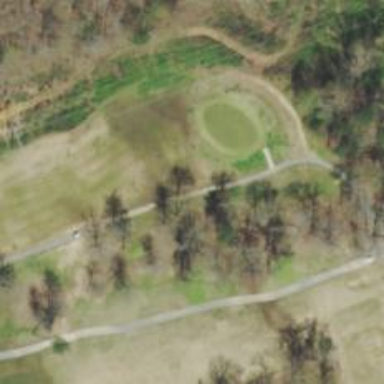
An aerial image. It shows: Path designed for golf carts.